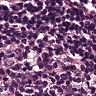
Metastatic tissue present: no